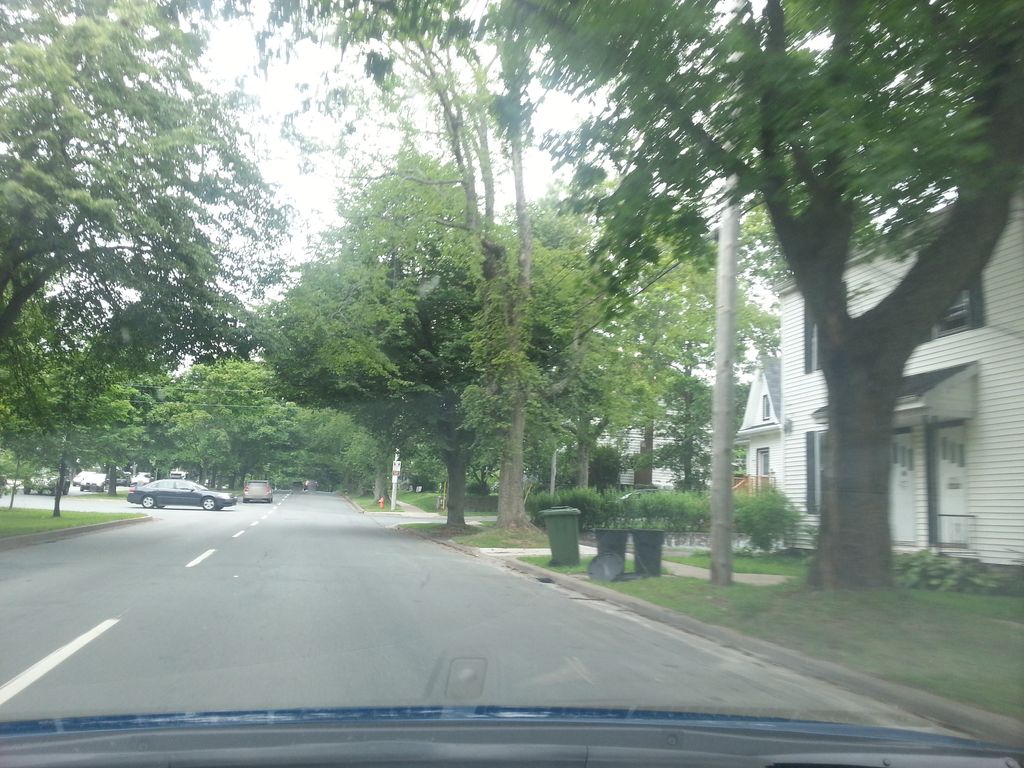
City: halifax